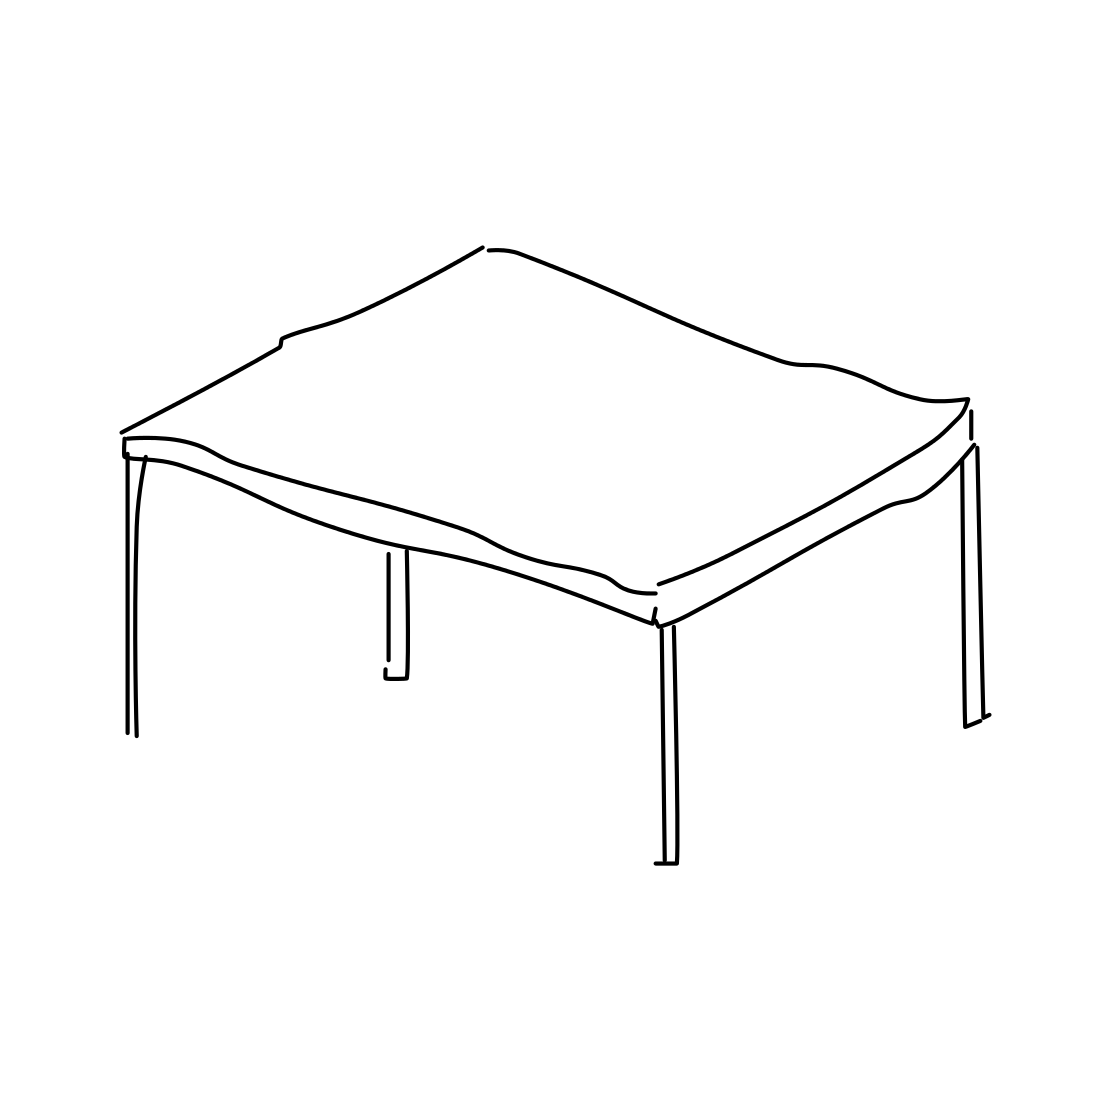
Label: table